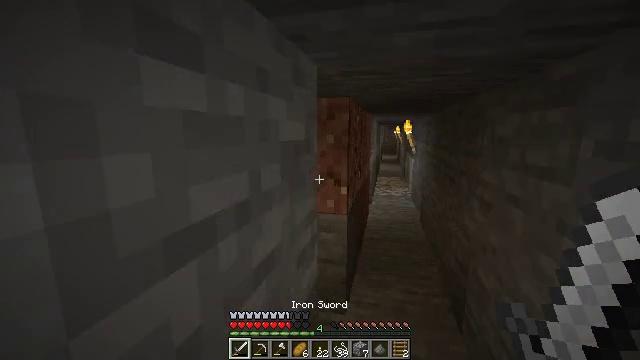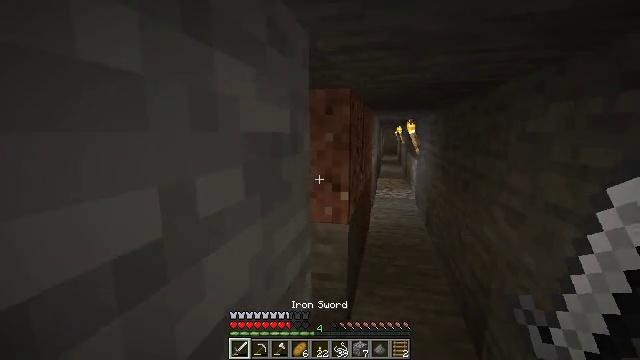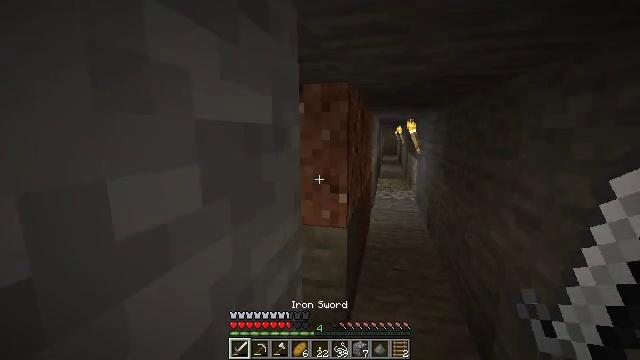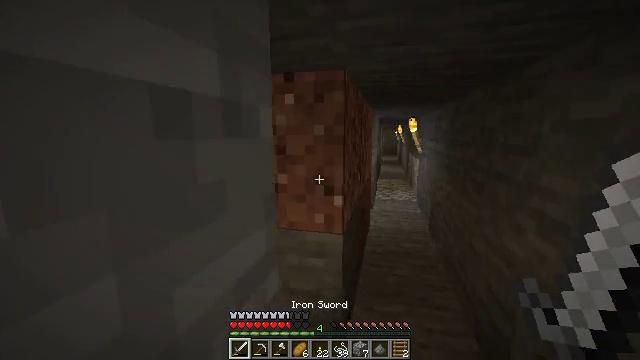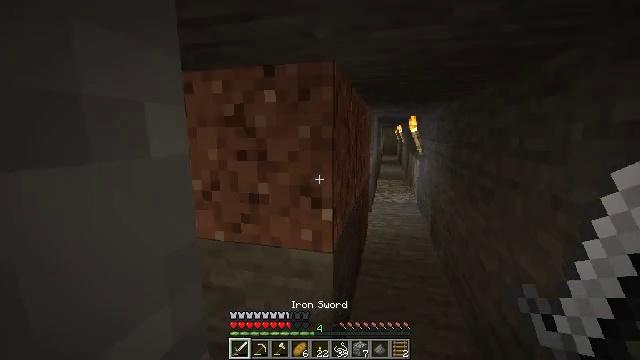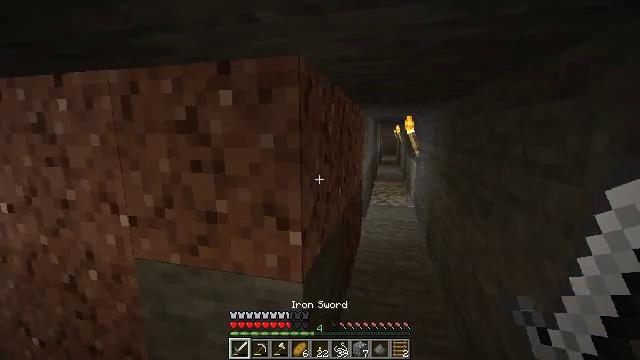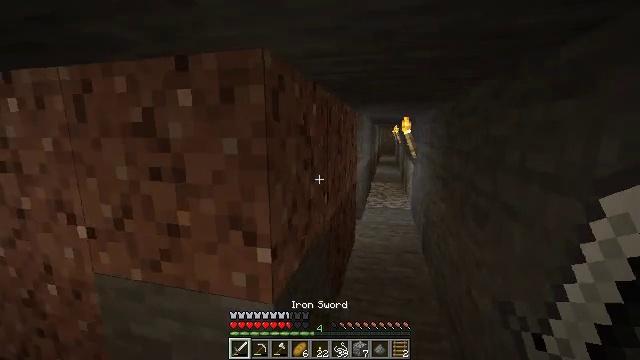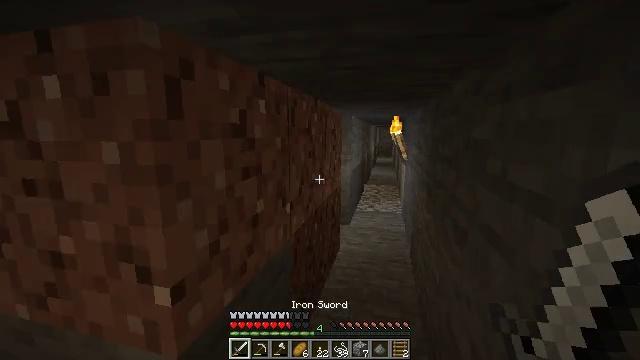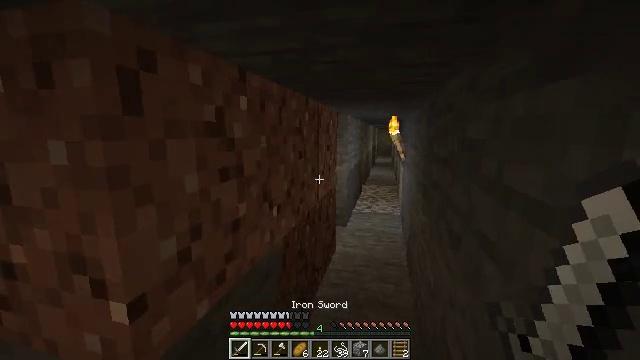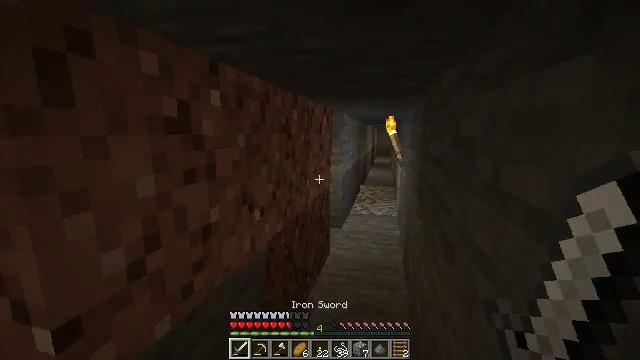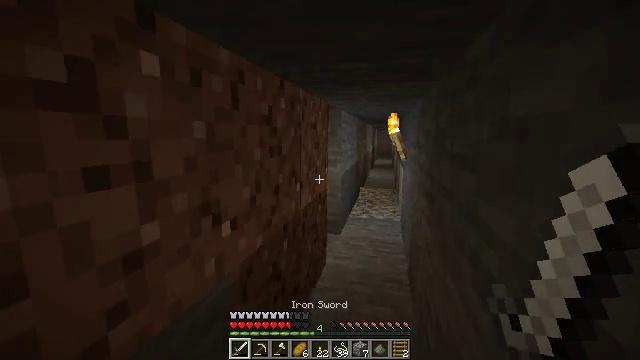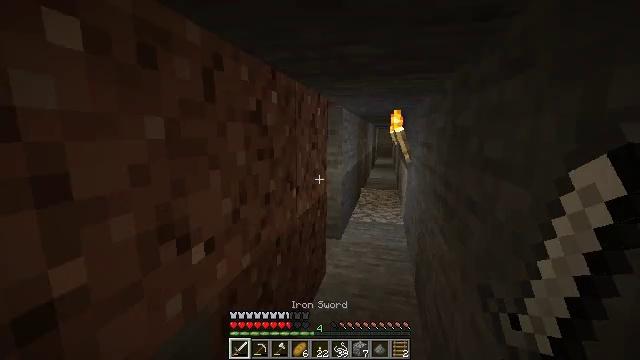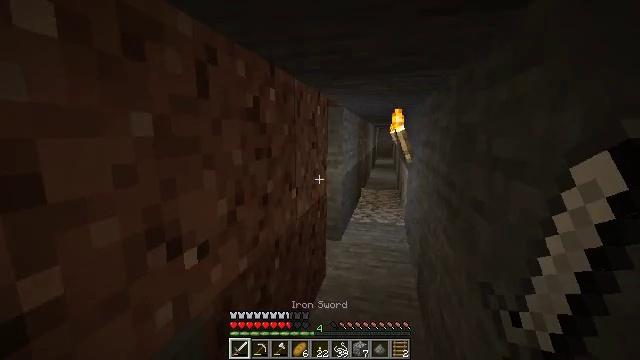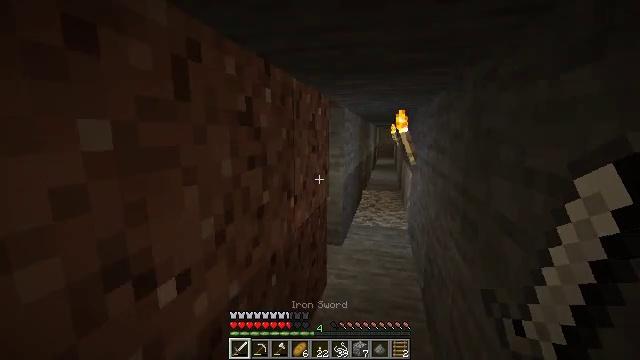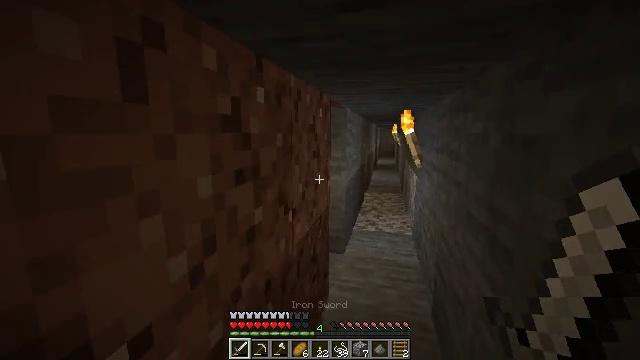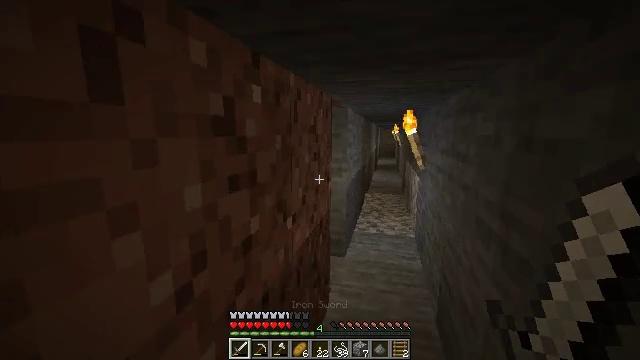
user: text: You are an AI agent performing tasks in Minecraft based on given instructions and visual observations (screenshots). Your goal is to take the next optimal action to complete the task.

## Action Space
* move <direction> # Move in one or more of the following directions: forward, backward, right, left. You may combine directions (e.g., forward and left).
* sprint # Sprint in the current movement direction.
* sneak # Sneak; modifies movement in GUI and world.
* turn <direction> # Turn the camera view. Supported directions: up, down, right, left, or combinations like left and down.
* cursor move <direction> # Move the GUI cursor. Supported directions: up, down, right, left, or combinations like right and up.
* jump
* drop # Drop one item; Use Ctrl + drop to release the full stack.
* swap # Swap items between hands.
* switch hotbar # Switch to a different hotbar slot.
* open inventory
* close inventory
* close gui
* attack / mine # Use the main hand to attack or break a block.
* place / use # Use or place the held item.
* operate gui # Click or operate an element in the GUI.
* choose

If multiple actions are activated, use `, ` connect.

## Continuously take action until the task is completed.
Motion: motion action
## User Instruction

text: Attack the white bed to collect it.
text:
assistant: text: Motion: move forward
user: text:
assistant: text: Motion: move forward
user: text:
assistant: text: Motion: move forward
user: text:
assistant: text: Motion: move forward and move right
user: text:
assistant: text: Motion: move forward and move right
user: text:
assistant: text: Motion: move forward and move right
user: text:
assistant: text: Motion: move forward and move right
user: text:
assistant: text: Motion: move forward and move right
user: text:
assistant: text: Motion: move forward
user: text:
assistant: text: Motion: move forward
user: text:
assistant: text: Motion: move forward
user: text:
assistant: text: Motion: no_op
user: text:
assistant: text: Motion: move forward
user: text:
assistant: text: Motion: move forward
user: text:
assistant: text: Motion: move forward
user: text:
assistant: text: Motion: move forward
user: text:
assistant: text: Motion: move forward
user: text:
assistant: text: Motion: move forward
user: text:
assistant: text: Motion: move forward
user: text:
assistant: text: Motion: move forward
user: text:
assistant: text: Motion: move forward
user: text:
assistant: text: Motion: move forward
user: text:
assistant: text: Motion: move forward
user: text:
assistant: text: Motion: move forward and move right
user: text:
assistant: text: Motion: move forward and move right
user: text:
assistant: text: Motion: move forward and move right
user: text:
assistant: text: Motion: move forward and move right
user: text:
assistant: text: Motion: move forward and move right
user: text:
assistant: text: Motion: move forward and move right
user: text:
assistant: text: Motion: move forward and move right